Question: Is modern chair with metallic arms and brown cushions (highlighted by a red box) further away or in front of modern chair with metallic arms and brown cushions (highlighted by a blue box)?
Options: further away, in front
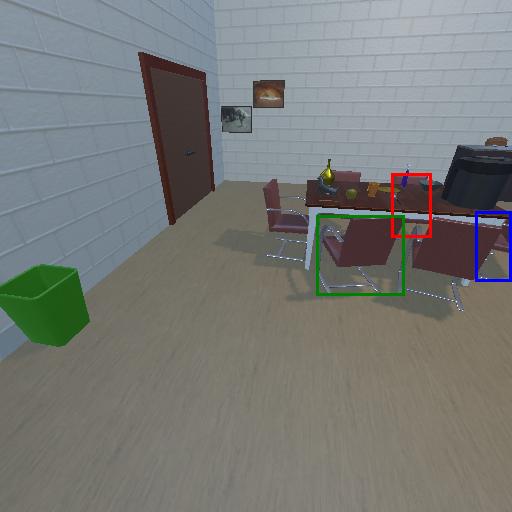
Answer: further away